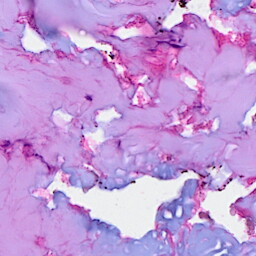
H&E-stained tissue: Breast